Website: slack
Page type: stored-credit-cards
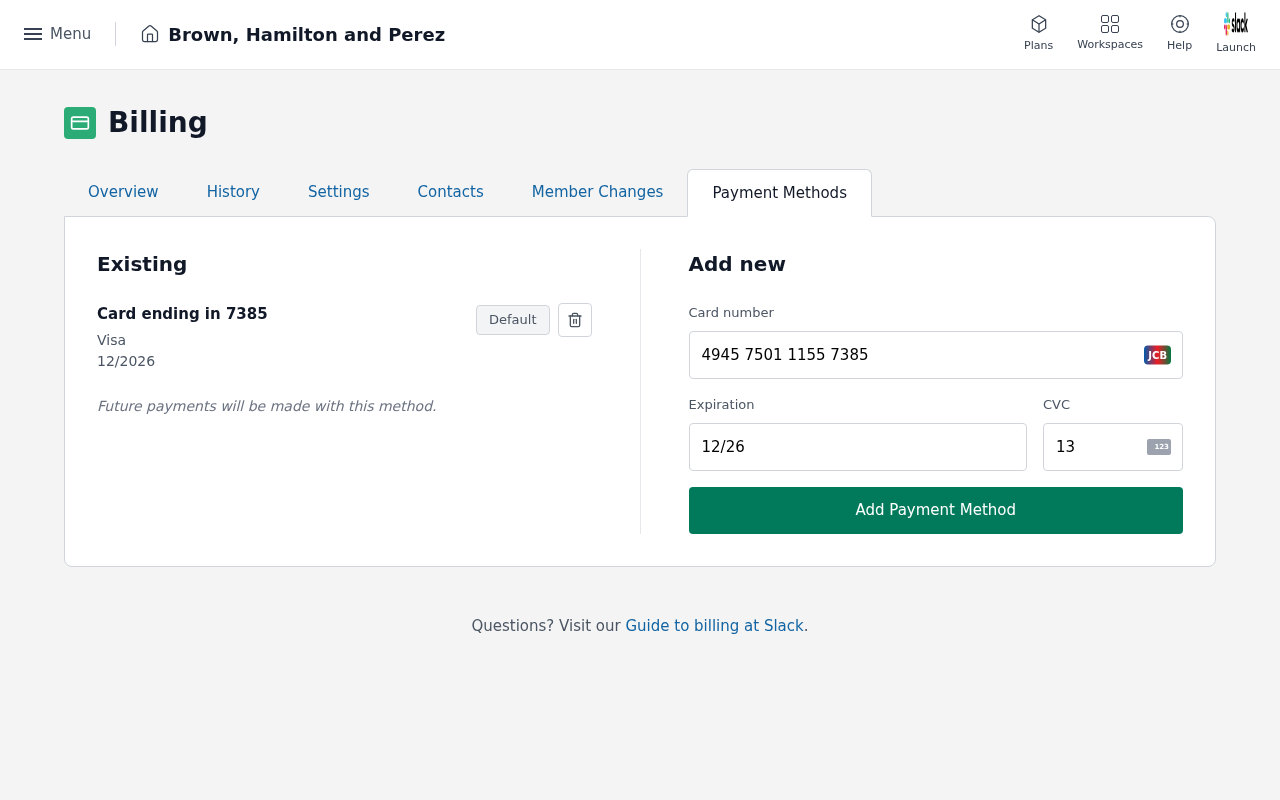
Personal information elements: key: PII_CARD_CVV
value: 130
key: PII_CARD_EXPIRY
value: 12/2026
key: PII_CARD_EXPIRY
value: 12/26
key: PII_CARD_LAST4
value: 7385
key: PII_CARD_NUMBER
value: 4945 7501 1155 7385
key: PII_CARD_TYPE
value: Visa
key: PII_COMPANY
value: Brown, Hamilton and Perez